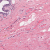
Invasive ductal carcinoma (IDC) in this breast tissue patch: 0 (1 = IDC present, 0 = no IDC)